Question: I'm writing a small business Winforms application in C#, .NET 4.0, using Entity Framework to query database.
I used SQL Server CE 3.5 as my database and this specific (exactly the same) query executed really fast (didn't measure it, but I didn't notice any delay). Then I switched to SQL Server CE 4.0 and I tested it on the same query and it needed around 4 seconds to execute.
Am I doing something wrong or maybe SQL Server CE 4.0 wasn't meant to be used in Winforms, or...?
Should I just switch back to SQL Server CE 3.5?
Thank you for your answers and time.
EDIT:
My model is very basic, as I am quite early in the development phase.

My query is absolutely simple:
'''
ObjectQuery<Location> locationsQuery = mainDBContext.Locations;
'''
Also the table holds under 10 records.
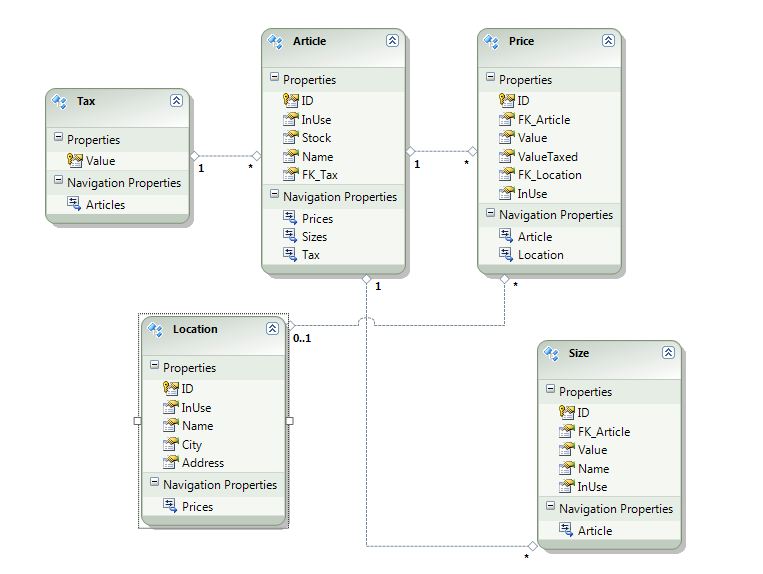
Answer: It seems that where I use SQL CE 4.0, this was my first query, which is why it took so much time.
Ah, well, when you write about your problem it seems to help you.
/me ashamed